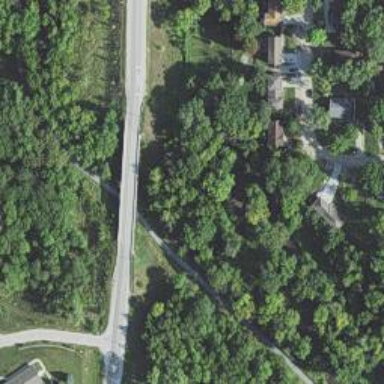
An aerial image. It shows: Secondary road with bridge.